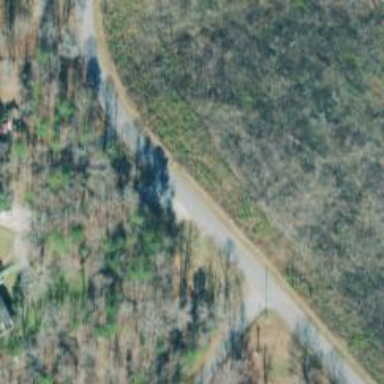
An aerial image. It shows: Unclassified road.